Question: Count the number of objects in the diagram.
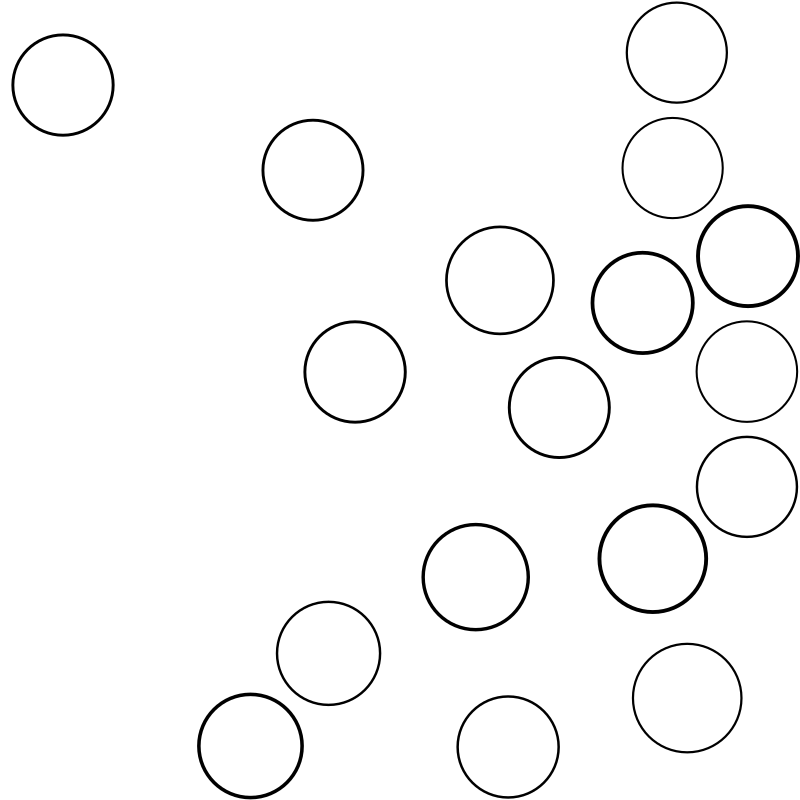
Answer: 17